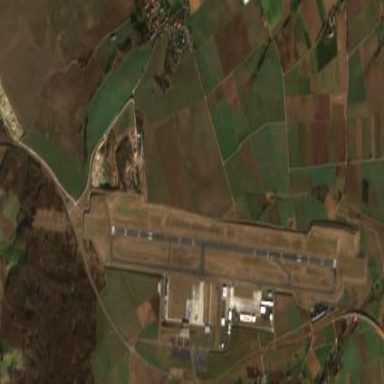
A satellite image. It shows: Public aerodrome or airport.